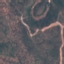
Land use / land cover: HerbaceousVegetation